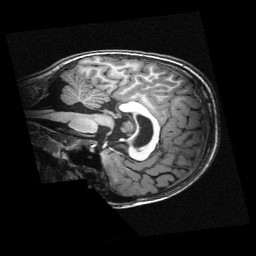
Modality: T1w
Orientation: sagittal
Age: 11
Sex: male
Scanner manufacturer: siemens
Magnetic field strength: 3 T
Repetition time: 2.3 s
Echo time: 0.00336 s